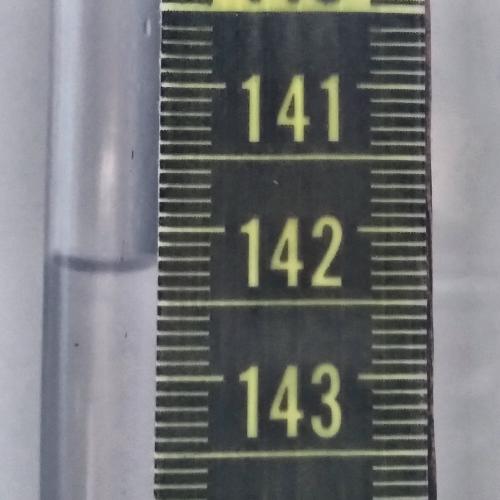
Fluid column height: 142.3 cm